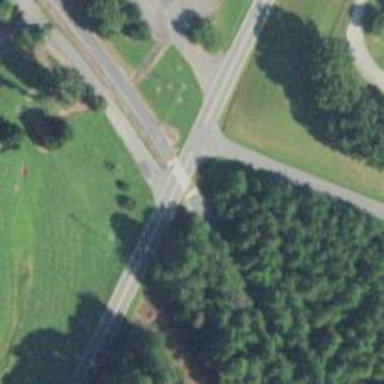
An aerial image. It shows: Road with stop sign.